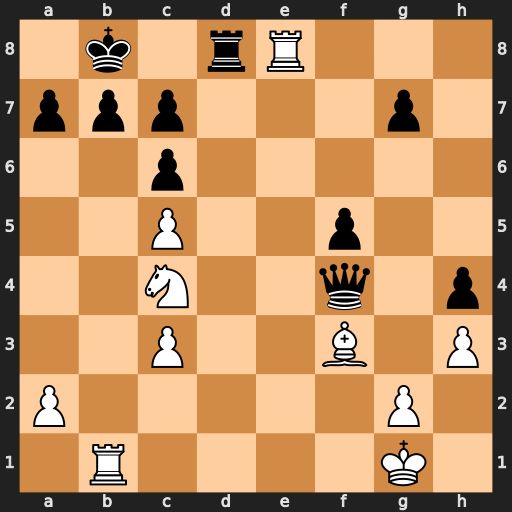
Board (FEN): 1k1rR3/ppp3p1/2p5/2P2p2/2N2q1p/2P2B1P/P5P1/1R4K1
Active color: w
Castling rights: -
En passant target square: -
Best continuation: Rxd8#